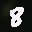
Label: 8